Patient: sex M, age 29
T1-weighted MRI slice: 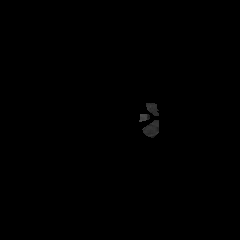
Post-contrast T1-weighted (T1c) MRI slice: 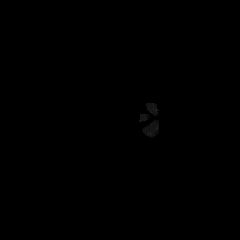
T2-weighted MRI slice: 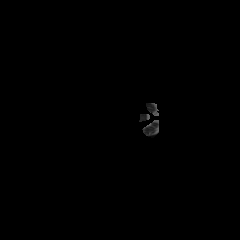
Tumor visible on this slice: no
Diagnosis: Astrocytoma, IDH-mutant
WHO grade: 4